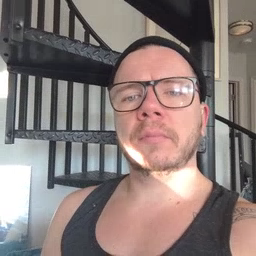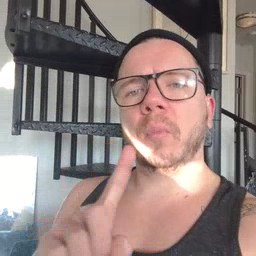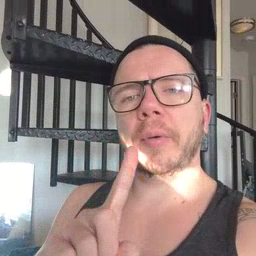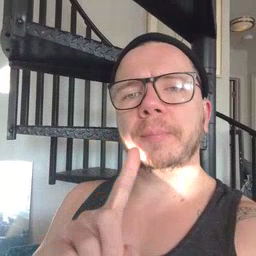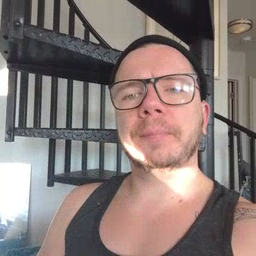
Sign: where